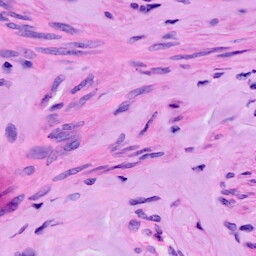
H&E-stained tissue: Ovarian